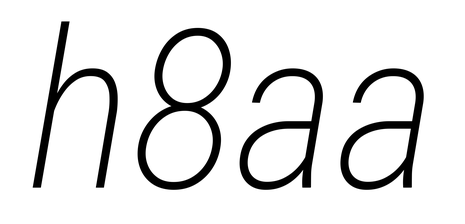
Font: Roboto-Italic_Condensed_ExtraLight_Italic